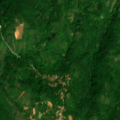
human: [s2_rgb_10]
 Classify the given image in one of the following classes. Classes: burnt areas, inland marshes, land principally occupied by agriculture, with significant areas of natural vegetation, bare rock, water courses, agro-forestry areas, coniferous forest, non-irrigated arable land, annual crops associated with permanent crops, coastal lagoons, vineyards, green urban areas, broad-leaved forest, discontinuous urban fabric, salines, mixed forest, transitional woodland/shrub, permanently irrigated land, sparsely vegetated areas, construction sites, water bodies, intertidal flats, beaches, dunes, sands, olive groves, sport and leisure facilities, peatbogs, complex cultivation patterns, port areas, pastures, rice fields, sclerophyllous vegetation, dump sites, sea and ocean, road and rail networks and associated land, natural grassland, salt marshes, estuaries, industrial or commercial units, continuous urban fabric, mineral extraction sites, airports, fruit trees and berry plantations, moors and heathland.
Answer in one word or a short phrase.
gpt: complex cultivation patterns, broad-leaved forest